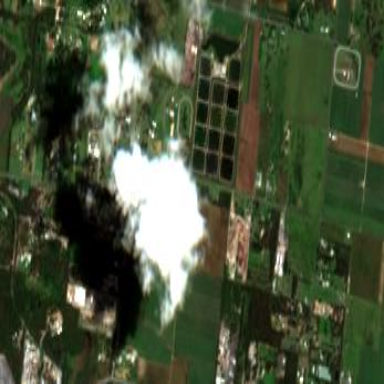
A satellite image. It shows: Farmland producing sugar cane.